高三 · 计数
下图是相关变量 $x, y$ 的散点图, 现对这两个变量进行线性相关分析, 方案一:根据图中所有数据, 得到线性回归方程 $\hat{y}=b_{1} x+a_{1}$, 相关系数为 $r_{1}$; 方案二: 剔除点 $(10,32)$, 根据剩下数据, 得到线性回归方程 $\hat{y}=b_{2} x+a_{2}$, 相关系数为 $r_{2}$,则 ( )
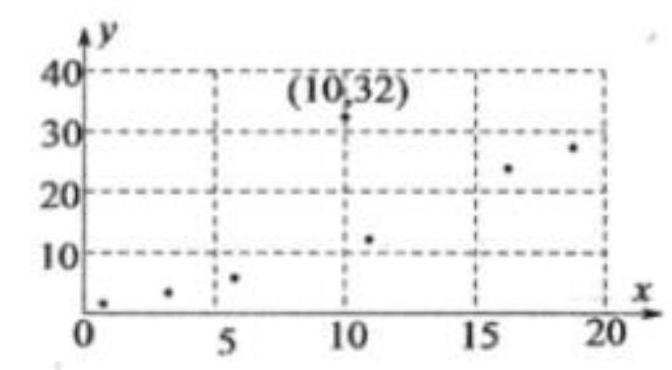
A. $0<r_{1}<r_{2}<1$B. $0<r_{2}<r_{1}<1$C. $-1<r_{1}<r_{2}<0$D. $-1<r_{2}<r_{1}<0$
答案: A
解析: 由散点图分布图可知, 变量 $x$ 和 $y$ 成正相关，所以 $0<r_{1}<1,0<r_{2}<1$,在剔除点 $(10,32)$ 之后, 且可看出回归直线 $\hat{y}=b_{2} x+a_{2}$ 的线性相关程度更强, $r_{2}$ 更接近 1.所以 $0<r_{1}<r_{2}<1$, 故选 A.